Interaction volume radius: 5 \u00c5
Interaction volume height: 10 \u00c5
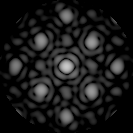
Disorder parameter: 0.1545